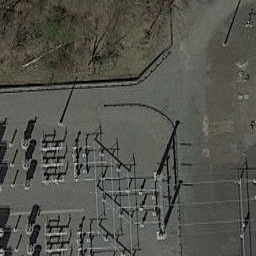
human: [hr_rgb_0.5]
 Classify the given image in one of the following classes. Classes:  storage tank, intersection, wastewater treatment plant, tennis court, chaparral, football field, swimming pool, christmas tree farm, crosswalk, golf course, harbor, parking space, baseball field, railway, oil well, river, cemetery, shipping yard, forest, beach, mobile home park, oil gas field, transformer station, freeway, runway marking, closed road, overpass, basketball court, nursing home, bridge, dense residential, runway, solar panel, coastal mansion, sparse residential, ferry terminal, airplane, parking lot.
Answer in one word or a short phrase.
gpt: transformer station